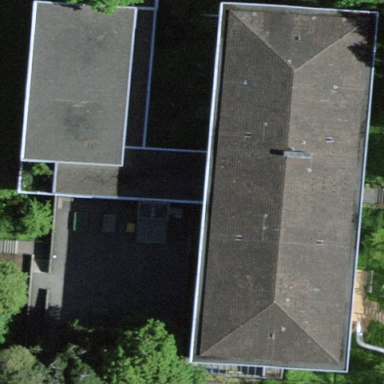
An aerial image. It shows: School building.